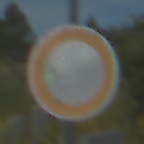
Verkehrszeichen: VerbotFahrzeugeAllerArt
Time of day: Midday
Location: Outdoor (Special)
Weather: PartlyCloudy
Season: NotSpecified
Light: Natural